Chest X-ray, PA view. Patient: 77 years old, sex F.
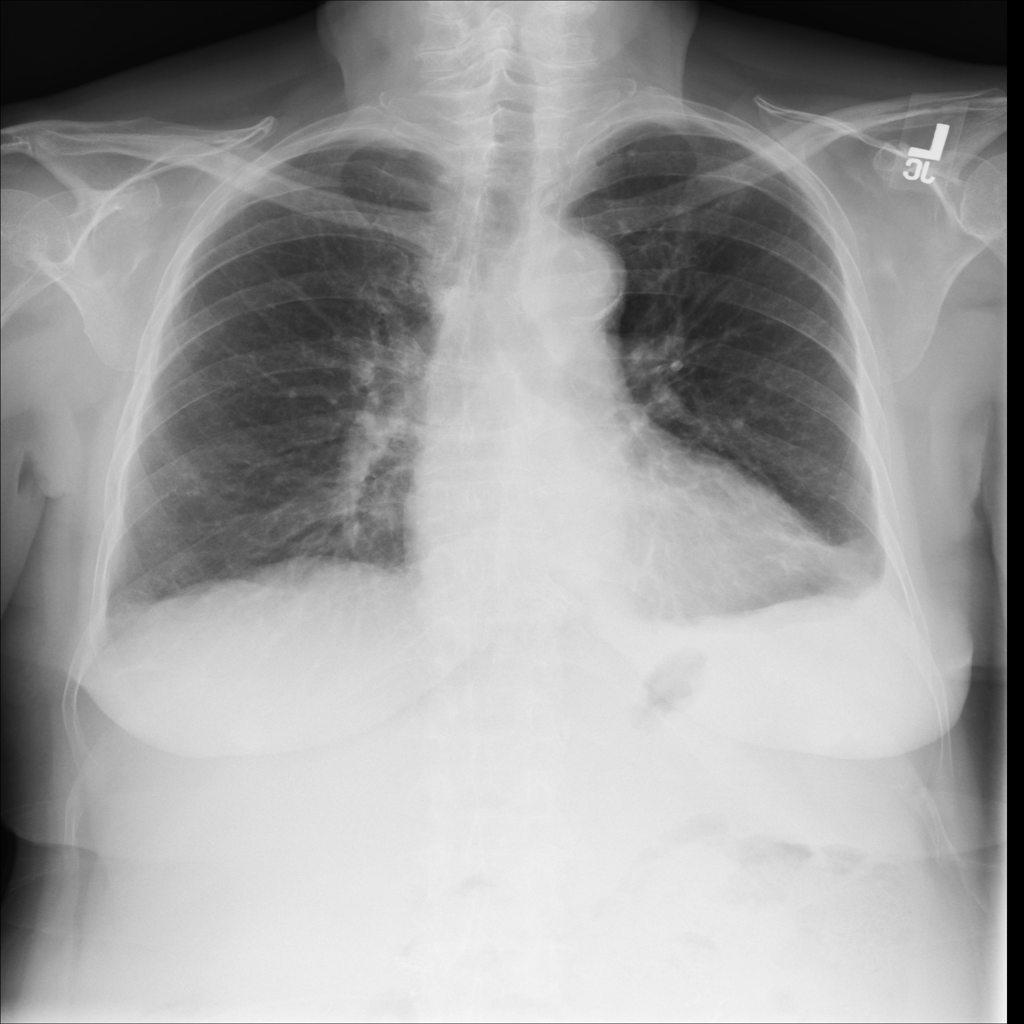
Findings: Effusion